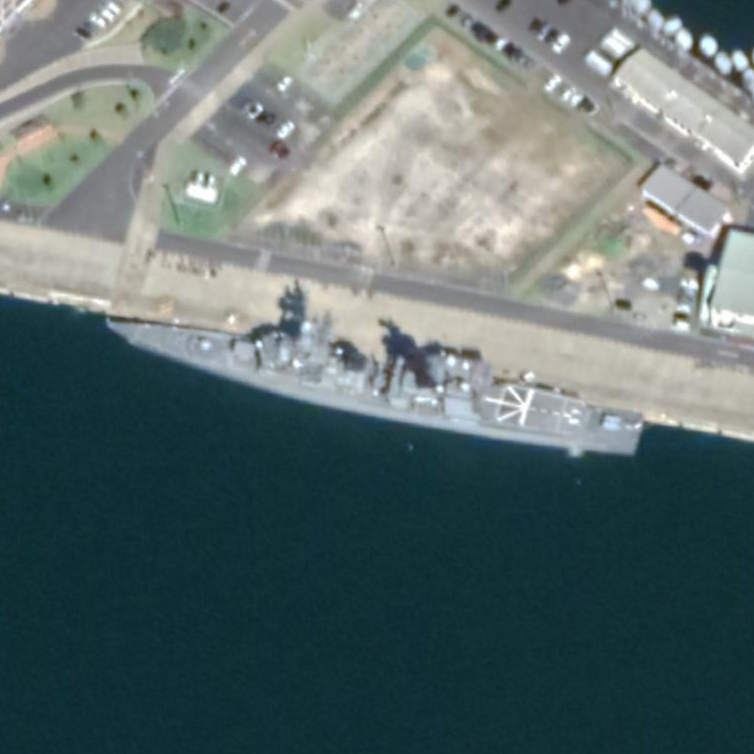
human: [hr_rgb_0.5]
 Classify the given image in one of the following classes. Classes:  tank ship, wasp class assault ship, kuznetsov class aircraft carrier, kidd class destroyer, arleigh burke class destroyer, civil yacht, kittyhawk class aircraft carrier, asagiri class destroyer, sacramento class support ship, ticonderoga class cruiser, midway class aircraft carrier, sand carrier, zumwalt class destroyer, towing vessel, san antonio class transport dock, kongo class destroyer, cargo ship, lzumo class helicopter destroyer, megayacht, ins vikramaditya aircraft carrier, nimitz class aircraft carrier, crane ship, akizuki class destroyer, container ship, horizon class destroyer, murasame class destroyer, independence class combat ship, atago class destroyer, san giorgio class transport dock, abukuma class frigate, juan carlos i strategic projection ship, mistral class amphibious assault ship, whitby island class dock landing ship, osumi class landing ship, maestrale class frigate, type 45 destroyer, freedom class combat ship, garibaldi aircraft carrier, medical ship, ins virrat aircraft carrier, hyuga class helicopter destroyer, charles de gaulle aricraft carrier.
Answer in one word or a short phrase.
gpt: Asagiri class destroyer